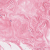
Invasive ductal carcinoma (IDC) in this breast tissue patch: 0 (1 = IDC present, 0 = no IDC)